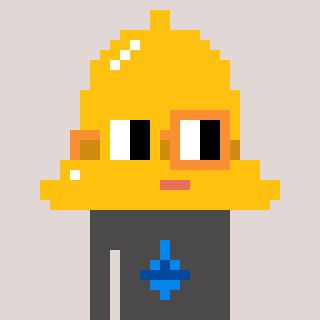
a pixel art character with square yellow and orange glasses, a bell-shaped head and a grayscale-colored body on a warm background